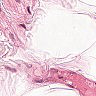
Metastatic tissue present: no